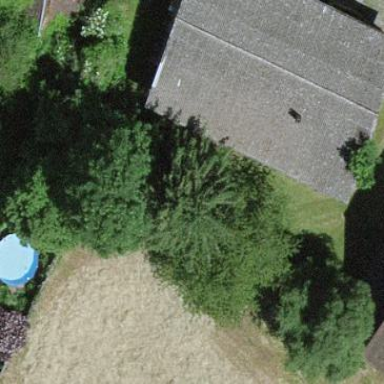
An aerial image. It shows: Barn.